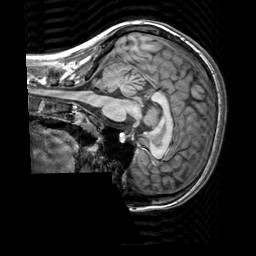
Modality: T1w
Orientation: sagittal
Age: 27
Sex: female
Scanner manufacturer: siemens
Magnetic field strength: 3 T
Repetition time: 2.3 s
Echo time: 0.00303 s